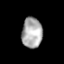
Tissue: lung
Cell type: Epithelial cells
Senescence score: 0.2303
Nuclear area (px): 613
Mean DAPI intensity: 170.856